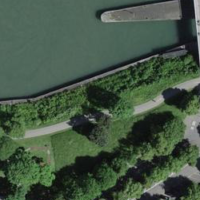
EUNIS habitat code: 53
Species observed at this site:
Cornus sanguinea
Prunus spinosa
Phalacrocorax carbo